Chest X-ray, PA view. Patient: 58 years old, sex F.
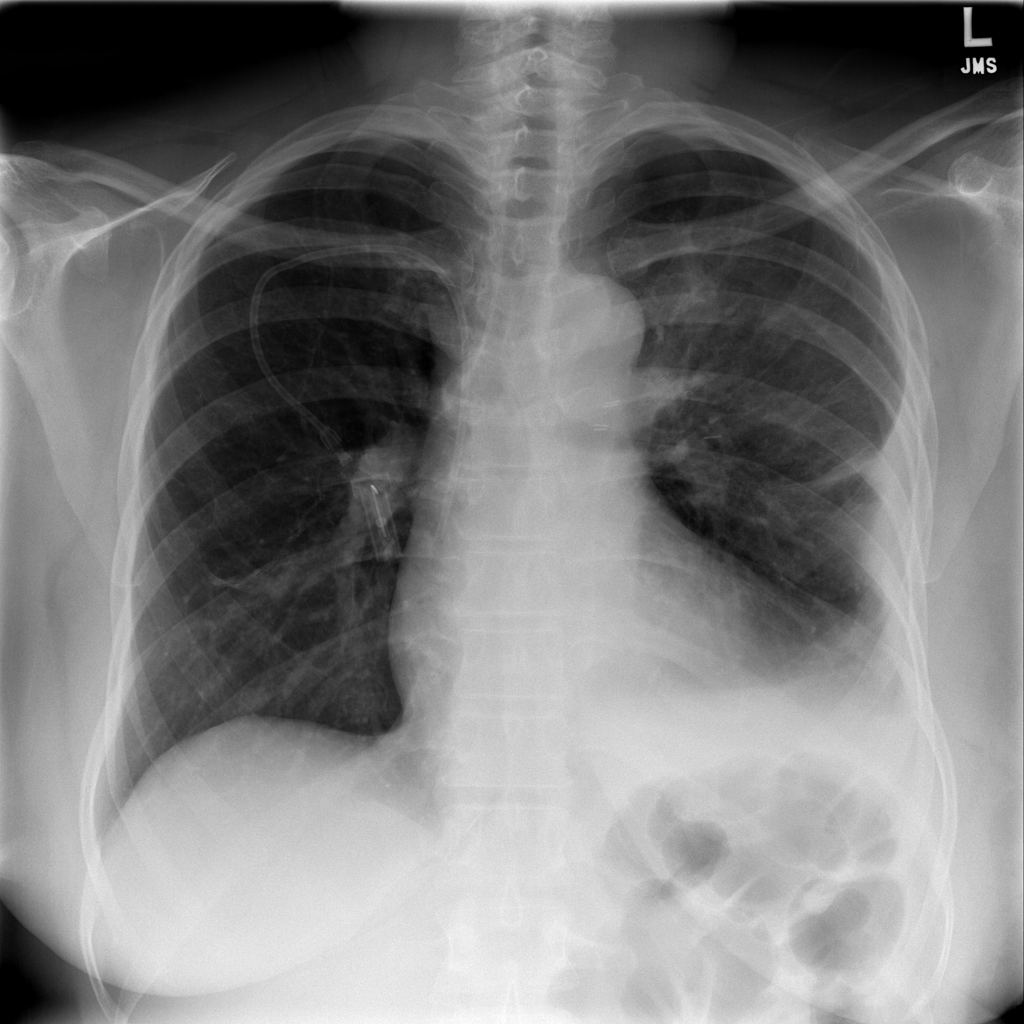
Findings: Atelectasis, Effusion, Nodule, Pneumothorax